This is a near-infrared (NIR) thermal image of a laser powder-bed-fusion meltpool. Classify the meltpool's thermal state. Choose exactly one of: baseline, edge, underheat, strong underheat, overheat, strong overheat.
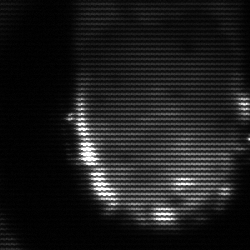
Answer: baseline